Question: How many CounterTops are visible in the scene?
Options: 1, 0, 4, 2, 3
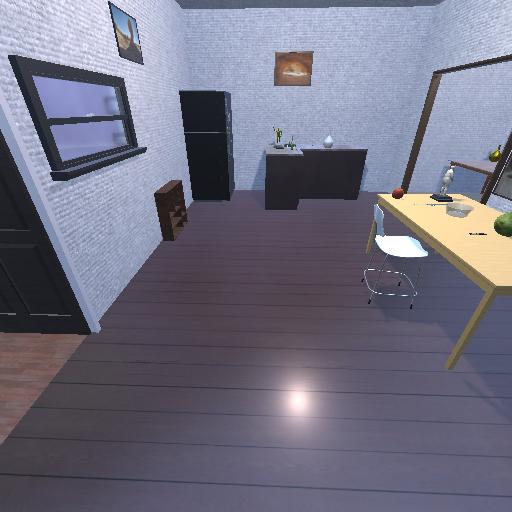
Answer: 1